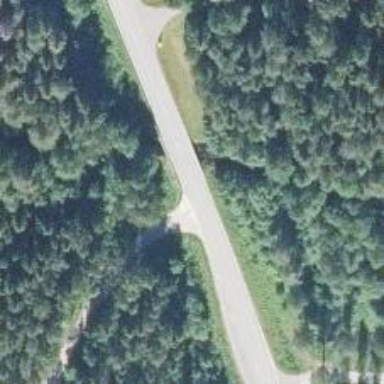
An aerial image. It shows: Asphalt tertiary road on bridge.